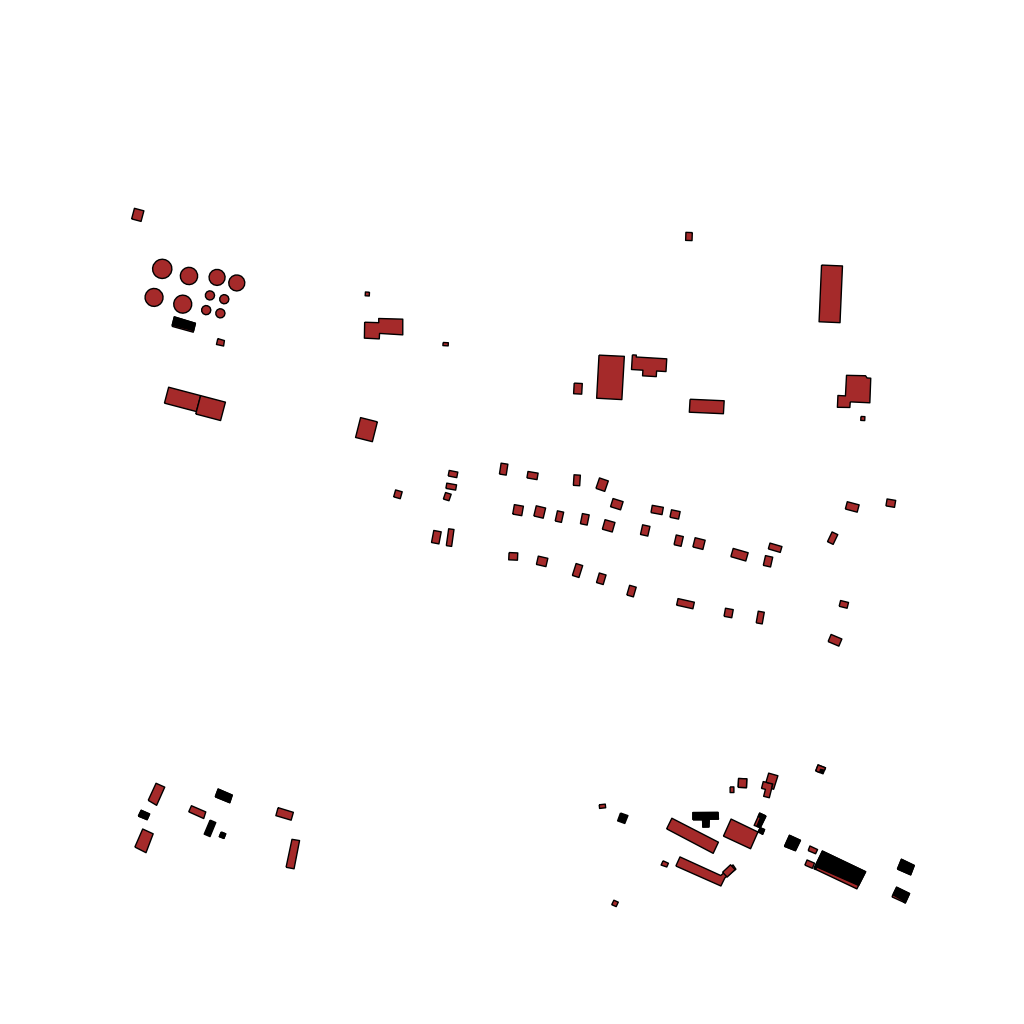
Tags: overhead vector_map, industrial, recreation, residential, special, individual_rise, low_rise, density_1, Building, Facility, 1.0 km²